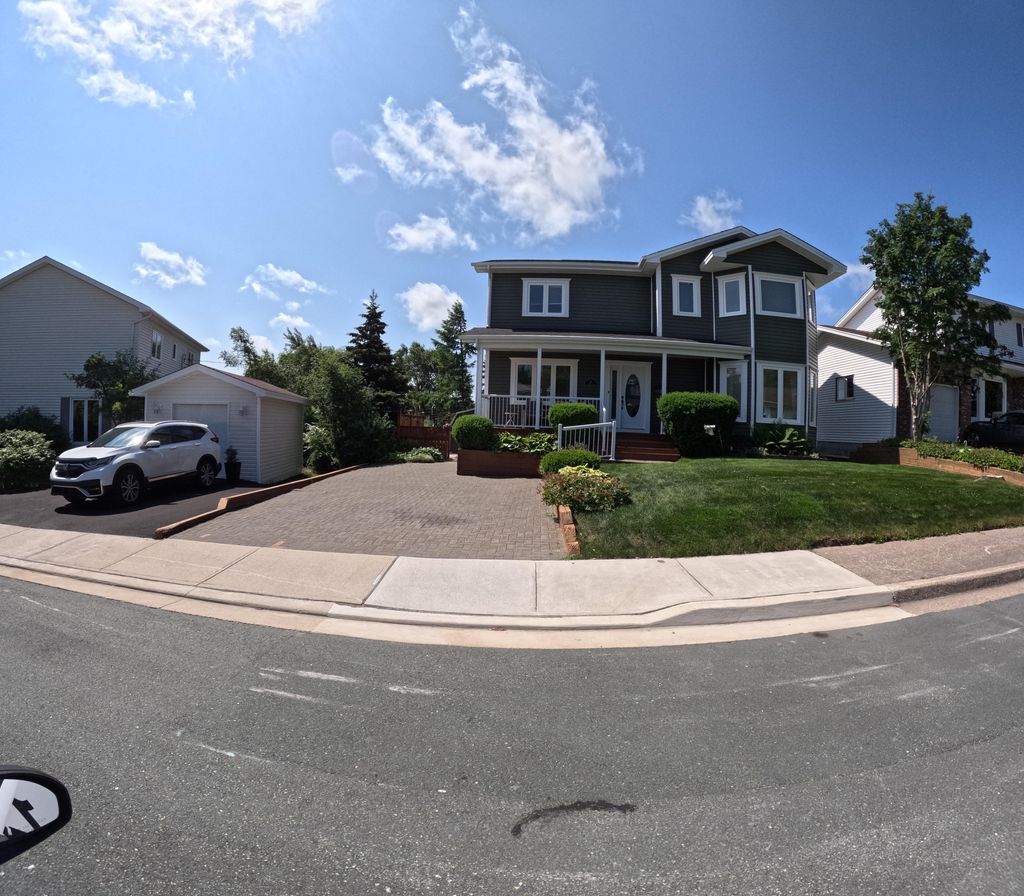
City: st_johns